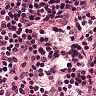
Metastatic tissue present: no